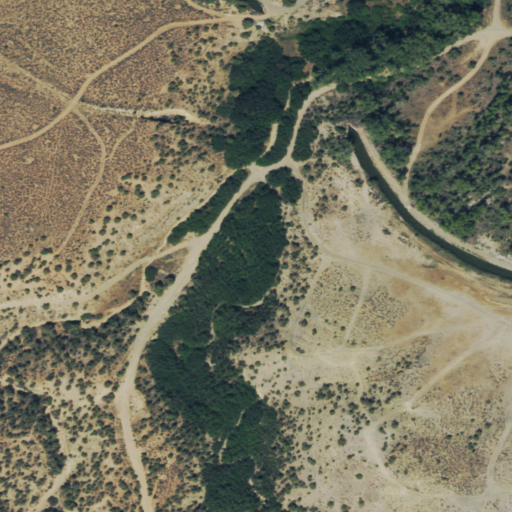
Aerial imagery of valley in Colorado named Happy Canyon containing shrub, evergreen forest, deciduous forest, woody wetlands, and pasture